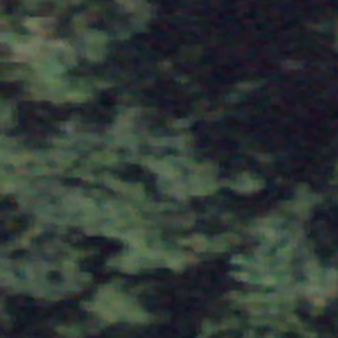
Label: other